Question: This appears to be an IE issue only (code seems to work fine in Chrome).
Here is my code. It is saved as an HTML file:
'''
<script src="https://www.gstatic.com/charts/loader.js"></script>
'''
The issue is, that when I try to run this code in IE, the browser aborts the request. Please see the image below.

To make matters worse. It randomly aborts. Sometimes it works and other times it does not.
I would appreciate any help or suggestions on how to resolve this issue.
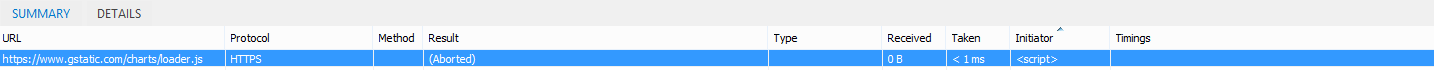
Answer: The question seems pretty clear to me. We ran into something similar a while back. Check with your systems admin and see if they're doing any content filtering on this file type. Sometimes IE can handle remote scripts a little differently than Chrome or Firefox.